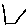
Label: hexagon